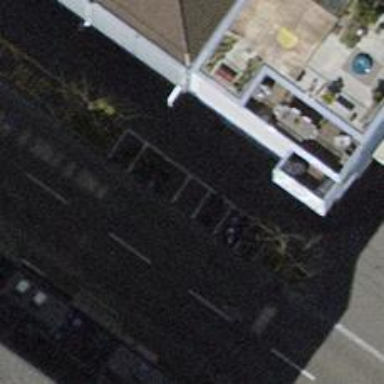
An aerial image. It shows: Motorcycle parking facility.